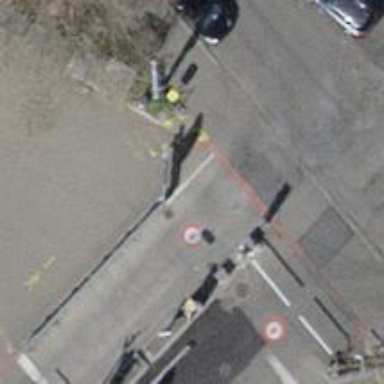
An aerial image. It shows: Lift gate barrier.